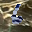
Label: 6